Field crop: maize
Growth stage: 2
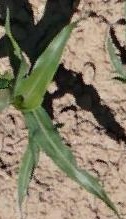
Species: maize